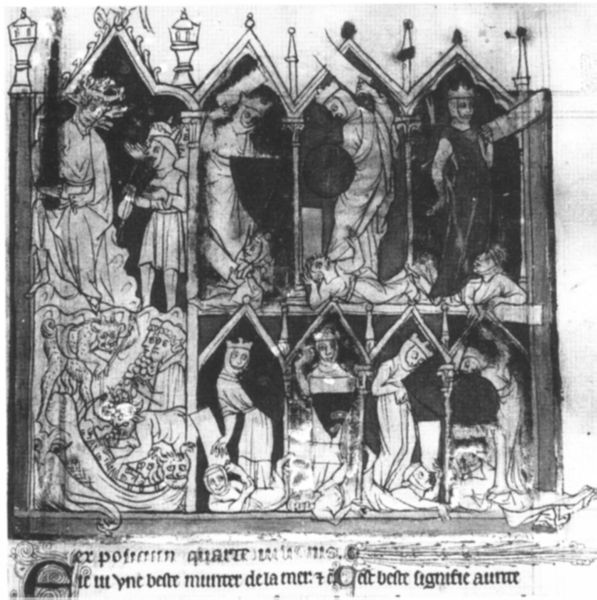
Titel: Abingdon Apokalypse
Institution: London, British Library
Schlagwörter: blau, frauen, menschen, kleid, laternen, männer, skizze, säulen, dach, haus, bibel, schädel, tot, bild, häuser, adel, krone, kinder, trauben, schrift, könig, blut, narr, buch, seite, text, ritter, teufel, mittelalter, fabelwesen, könige, königin, miniatur, ziege, hofnarr, handschrift, prinzen, kronen, stände, gewusel, e, blaues blut